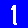
Digit: 1